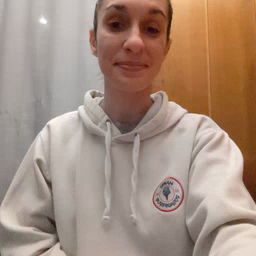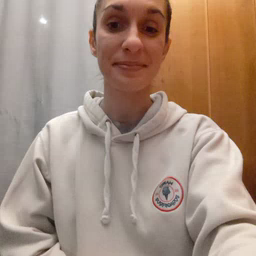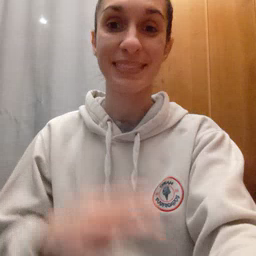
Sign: dance